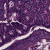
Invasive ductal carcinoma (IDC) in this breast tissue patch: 0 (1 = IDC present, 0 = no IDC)